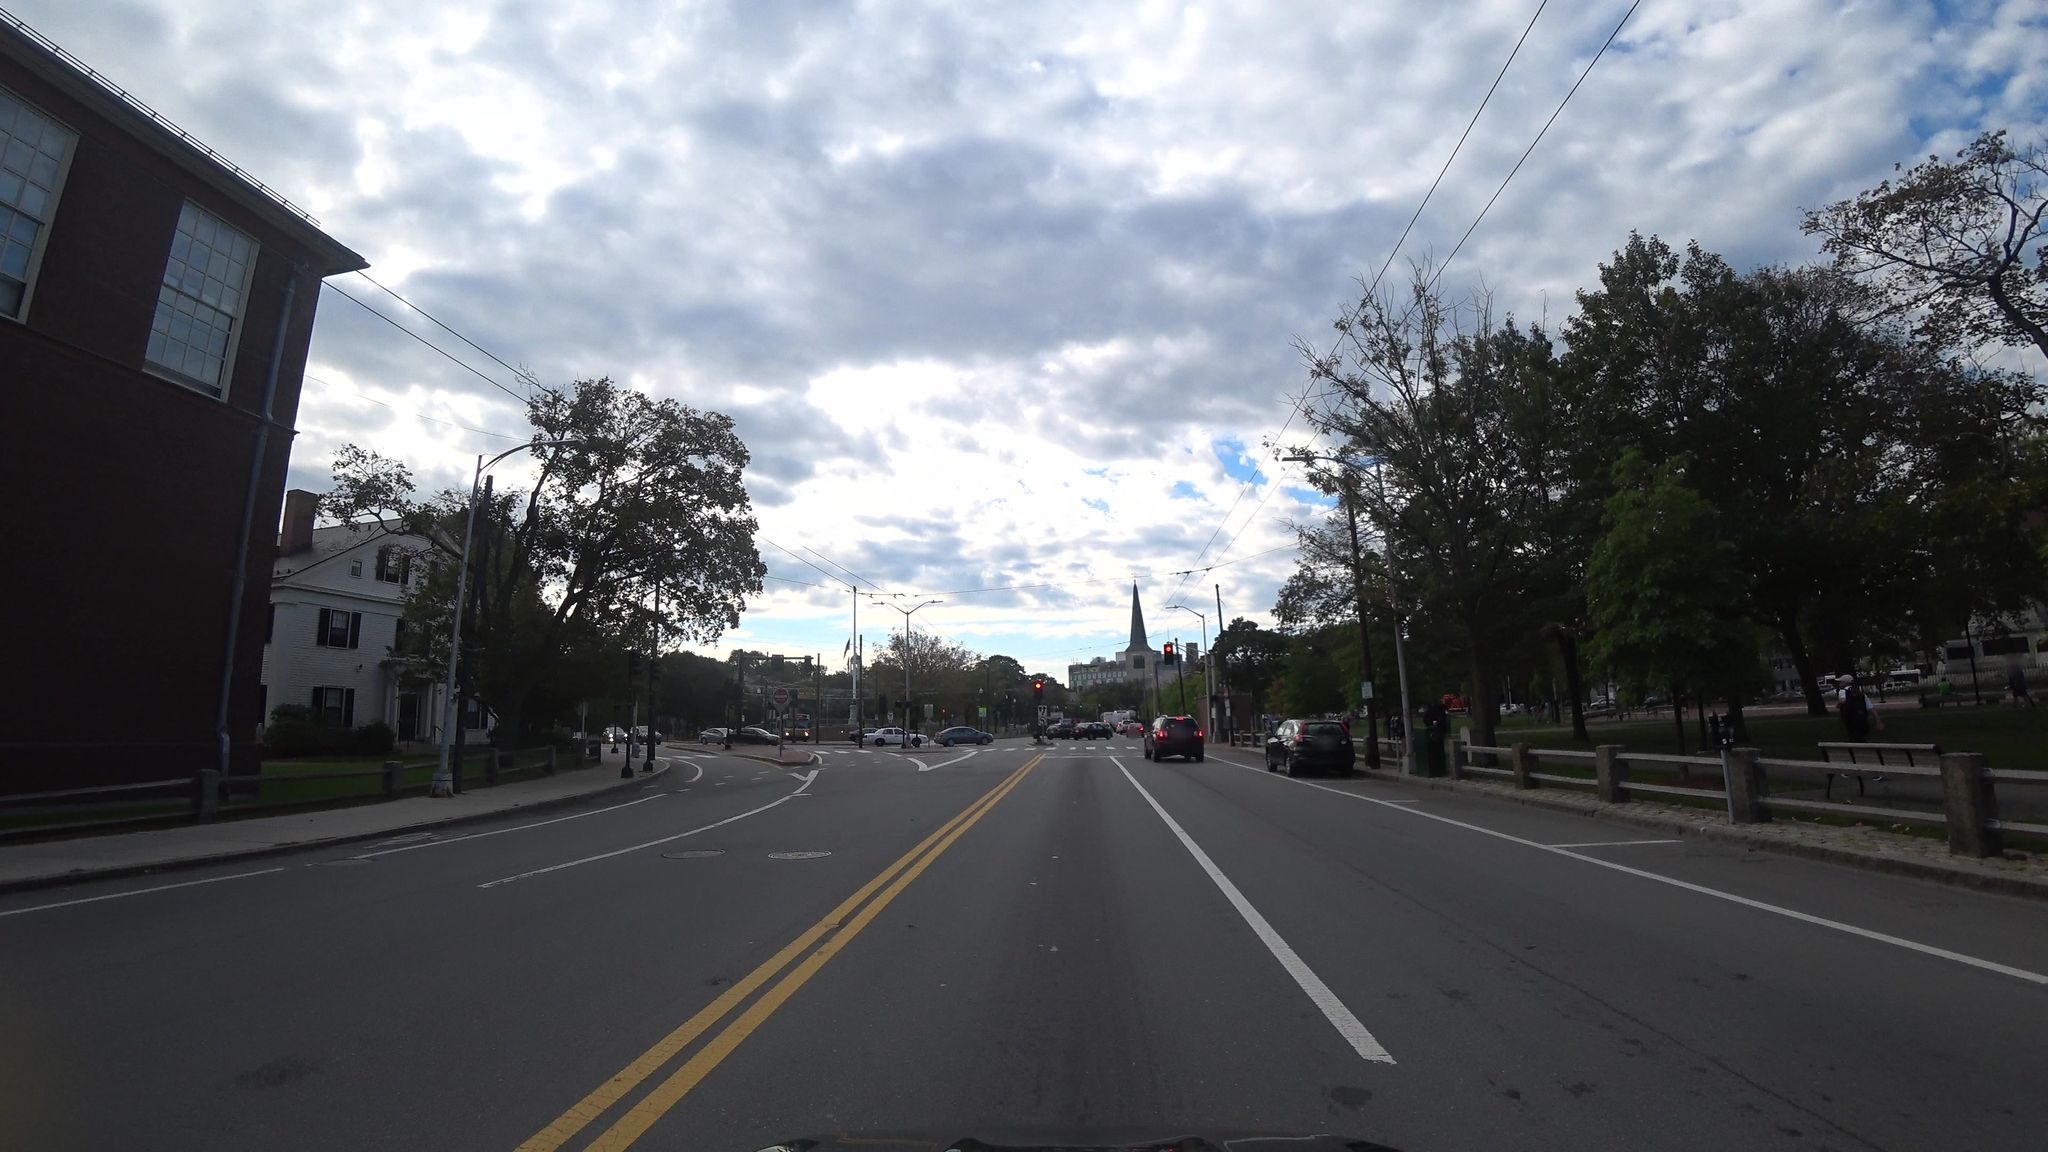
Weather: cloudy
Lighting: day
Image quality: good
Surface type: driving surface
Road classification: primary
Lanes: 2
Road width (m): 20.1
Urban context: urban centre
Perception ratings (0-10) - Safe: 4.92, Lively: 7.07, Beautiful: 8.52, Boring: 1.89, Depressing: 1.87, Wealthy: 2.5